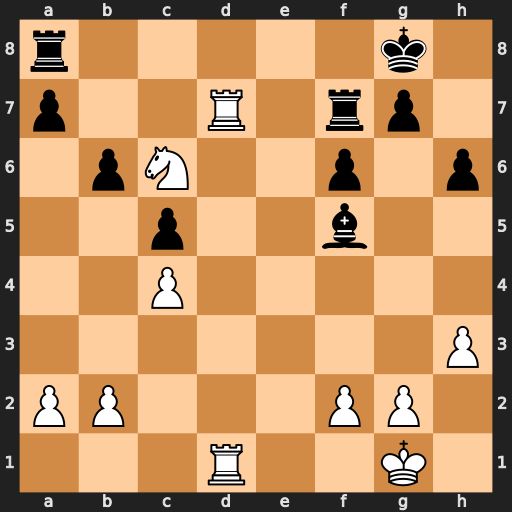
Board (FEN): r5k1/p2R1rp1/1pN2p1p/2p2b2/2P5/7P/PP3PP1/3R2K1
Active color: w
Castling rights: -
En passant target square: -
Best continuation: Ne7+ Rxe7 Rxe7